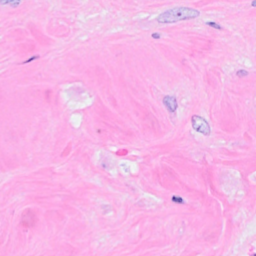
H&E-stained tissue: Breast